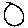
Label: circle